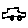
Label: car